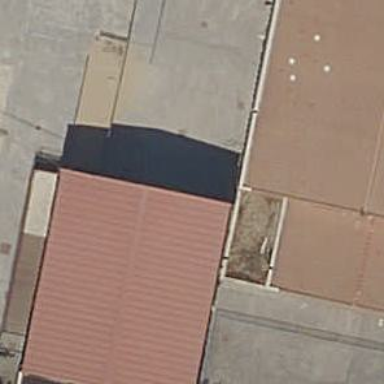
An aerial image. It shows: Building.